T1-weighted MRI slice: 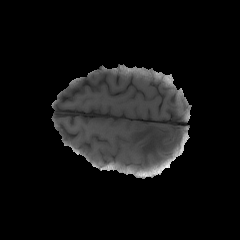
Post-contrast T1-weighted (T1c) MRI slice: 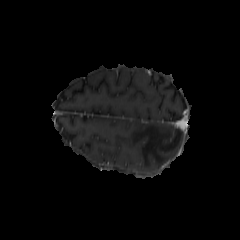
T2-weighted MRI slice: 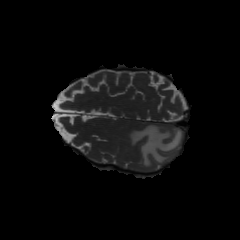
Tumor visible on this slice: yes